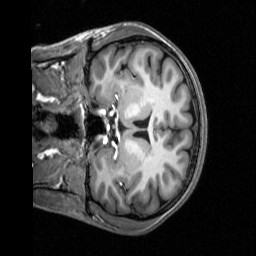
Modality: T1w
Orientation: coronal
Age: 31
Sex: female
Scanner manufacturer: siemens
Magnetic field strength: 3 T
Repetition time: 2.53 s
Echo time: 0.00277 s